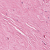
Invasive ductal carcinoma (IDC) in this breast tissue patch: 0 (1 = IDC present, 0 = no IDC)